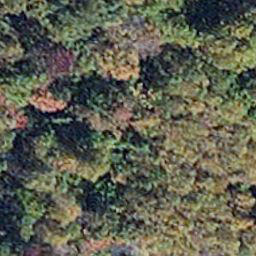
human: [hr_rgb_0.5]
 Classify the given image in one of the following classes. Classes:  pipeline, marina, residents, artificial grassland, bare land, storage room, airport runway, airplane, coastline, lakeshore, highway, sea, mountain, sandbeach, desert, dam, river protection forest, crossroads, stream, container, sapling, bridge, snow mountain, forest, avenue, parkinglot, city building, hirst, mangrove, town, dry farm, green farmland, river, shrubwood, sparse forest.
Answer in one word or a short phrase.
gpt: mangrove